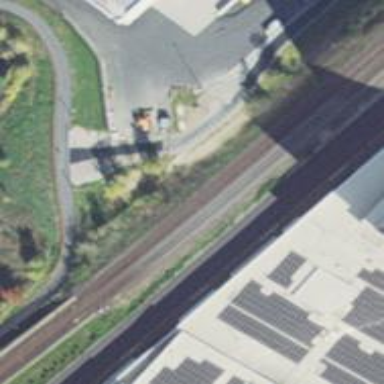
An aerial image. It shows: Railway line on embankment.